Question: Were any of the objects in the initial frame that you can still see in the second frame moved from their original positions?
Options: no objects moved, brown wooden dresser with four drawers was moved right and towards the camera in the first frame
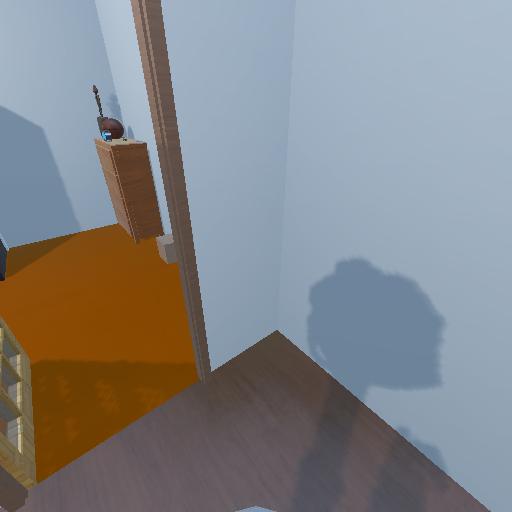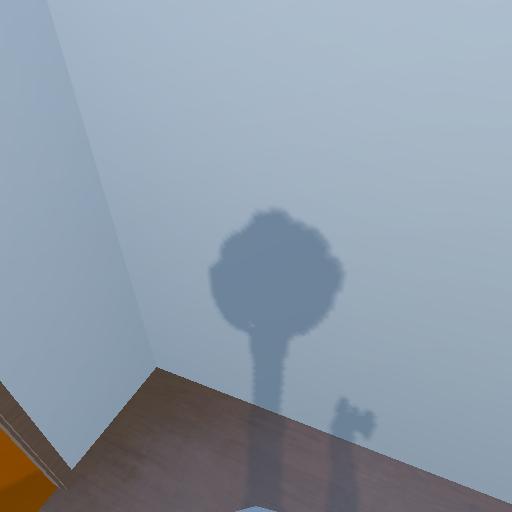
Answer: no objects moved